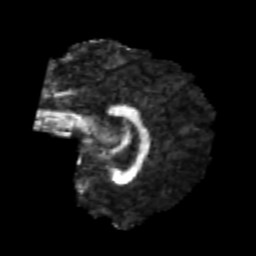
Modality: FA
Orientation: sagittal
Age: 24
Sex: female
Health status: healthy
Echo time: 0.074 s